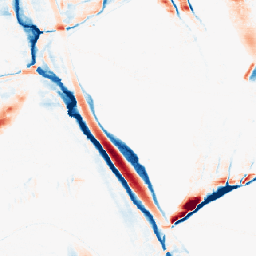
Category: morphological
Decomposition family: morphological_ellipse
Decomposition parameters: operation: average
width: 5
height: 30
Upsampling method: area
Upsampling parameters: scale: 4
Upsampling scale: 4